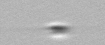
Label: Cylindrotheca_morphotype1